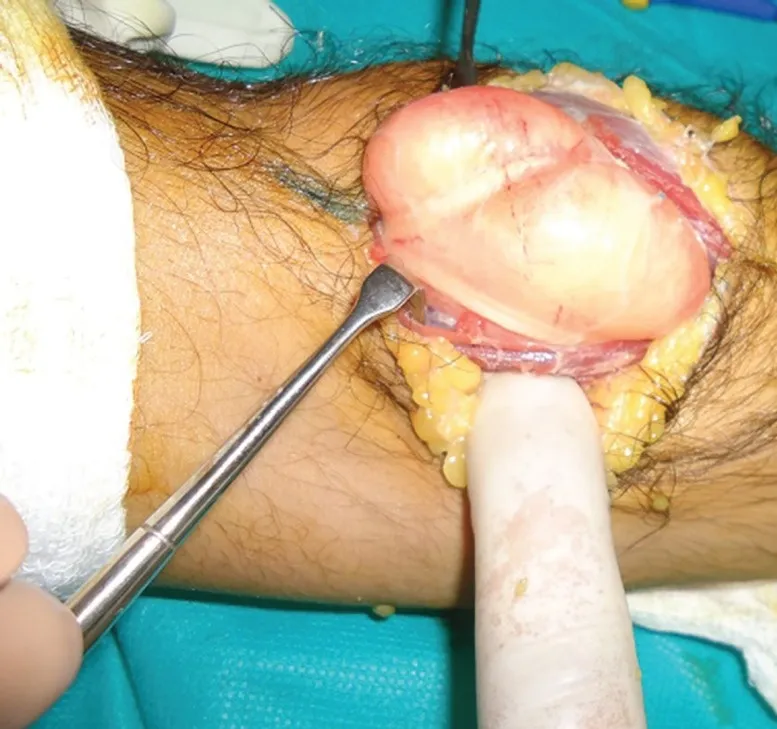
Intraoperative photograph showing the parosteal lipoma. The overlying stretched medial and lateral branches of the PIN are clearly visible.
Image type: medical_photograph (other_medical_photograph)